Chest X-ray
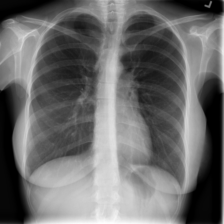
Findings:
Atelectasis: negative
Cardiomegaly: negative
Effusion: negative
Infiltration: positive
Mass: negative
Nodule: negative
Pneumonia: negative
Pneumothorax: negative
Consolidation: negative
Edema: negative
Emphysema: negative
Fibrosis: negative
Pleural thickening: negative
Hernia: negative